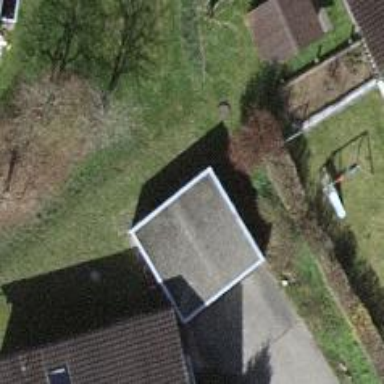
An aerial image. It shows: Group of garages.